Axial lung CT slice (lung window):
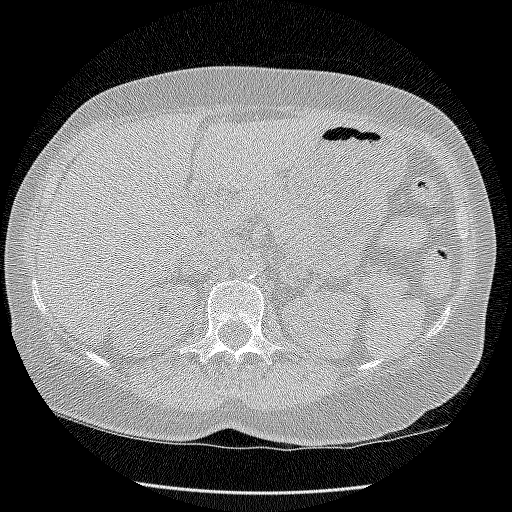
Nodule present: no